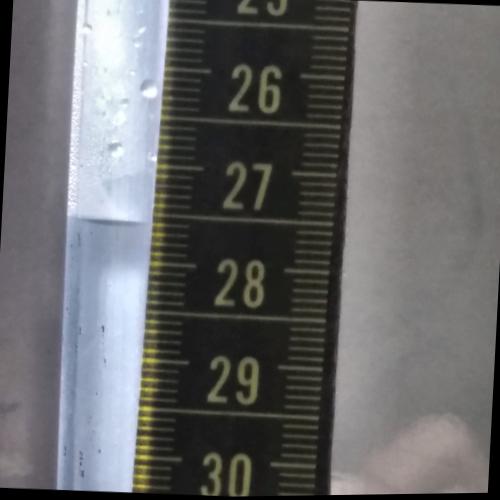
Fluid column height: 27.6 cm